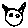
Label: cat